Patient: sex M, age 33
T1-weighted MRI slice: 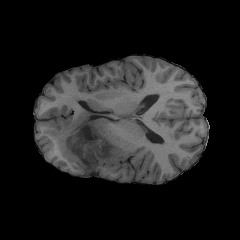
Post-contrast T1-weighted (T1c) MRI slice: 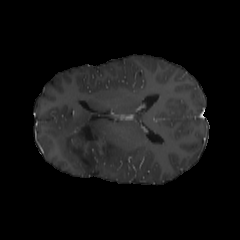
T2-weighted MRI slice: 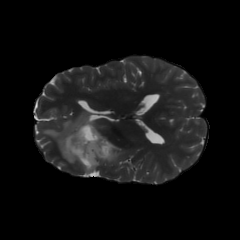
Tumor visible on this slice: yes
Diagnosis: Astrocytoma, IDH-mutant
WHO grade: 4